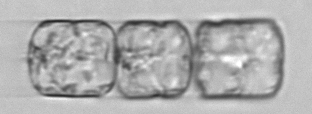
Label: Lauderia_annulata